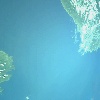
Label: water